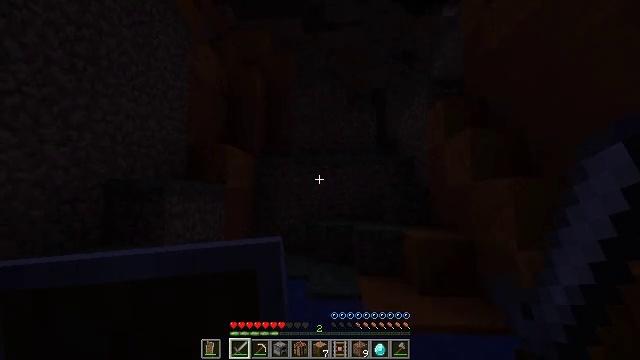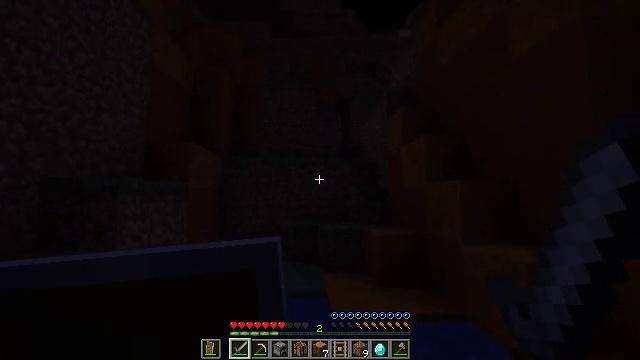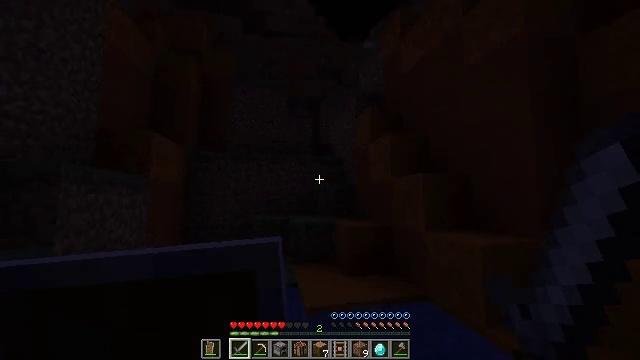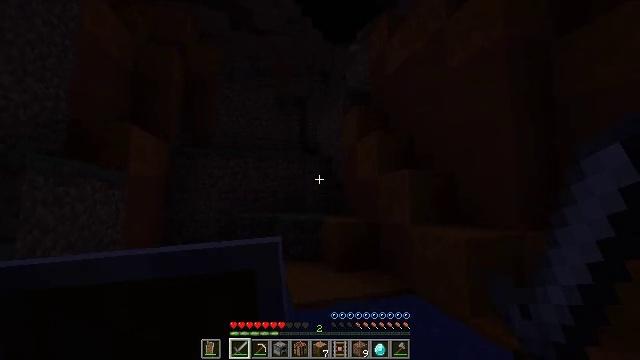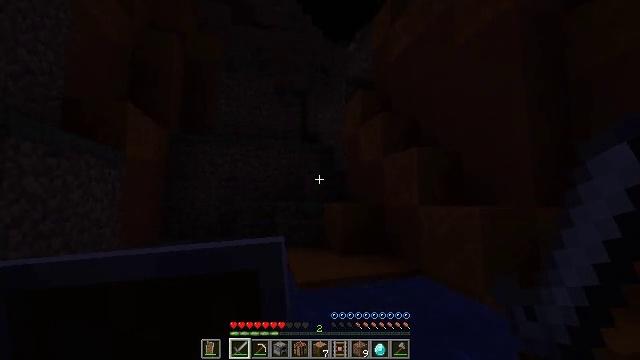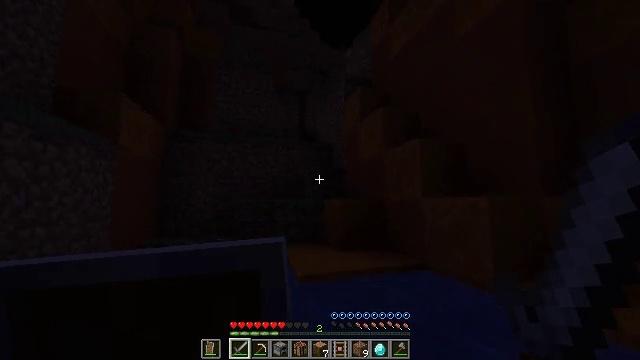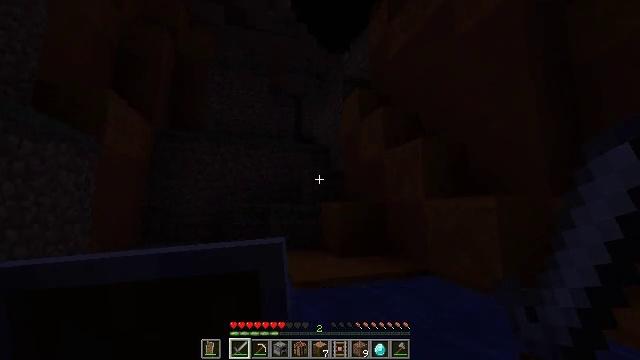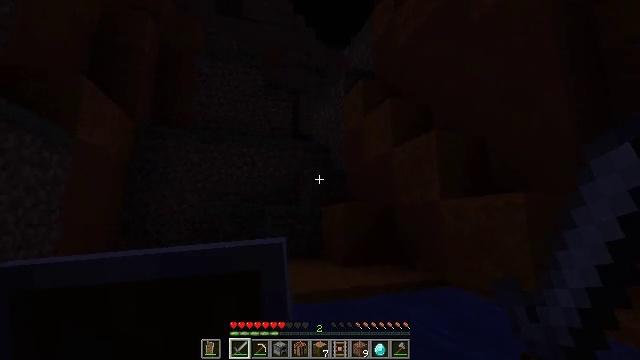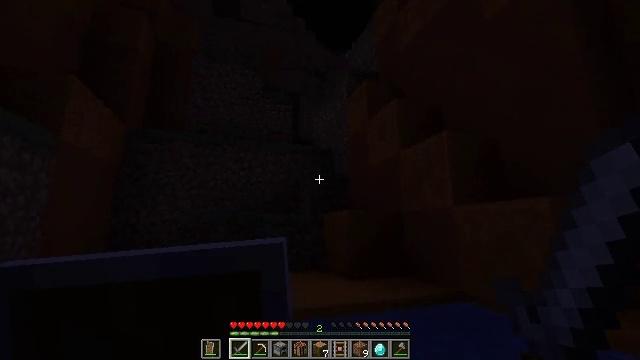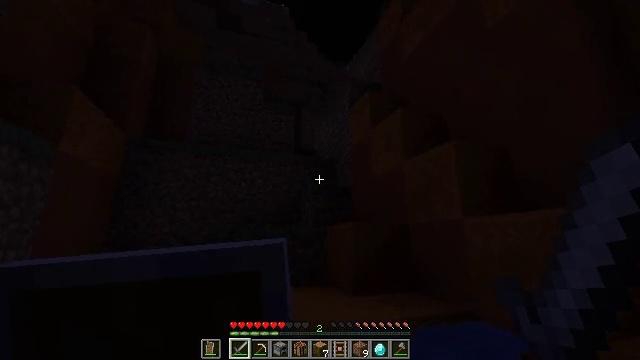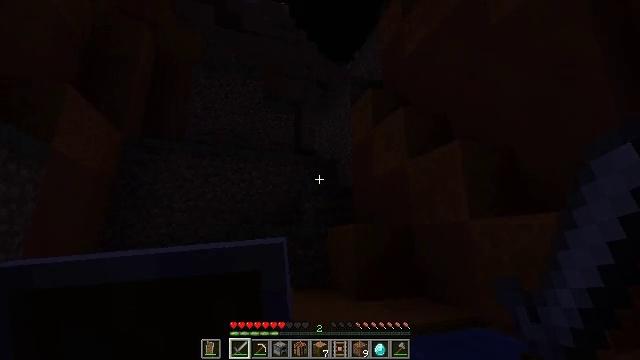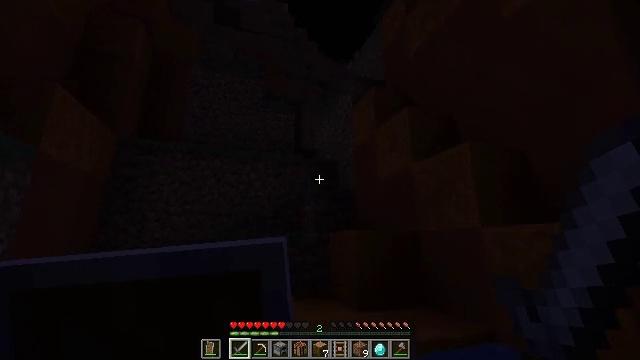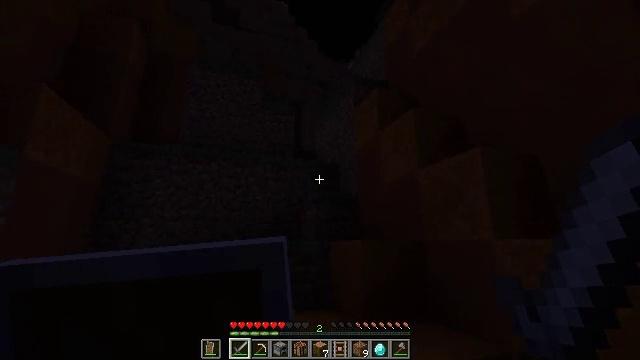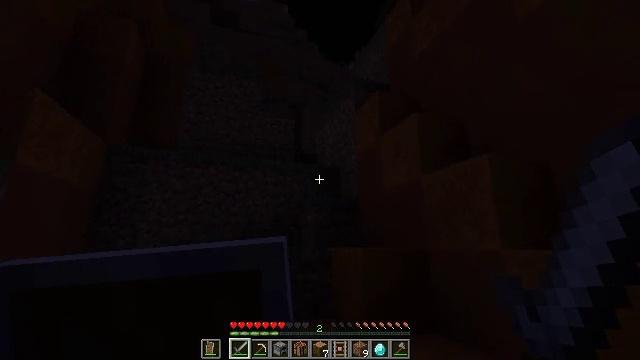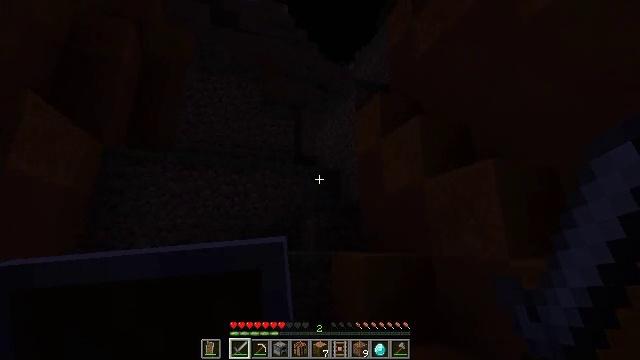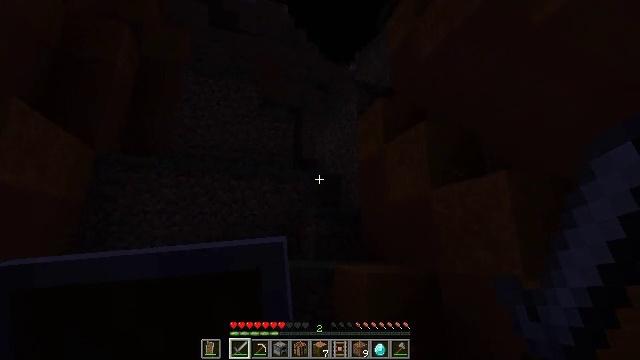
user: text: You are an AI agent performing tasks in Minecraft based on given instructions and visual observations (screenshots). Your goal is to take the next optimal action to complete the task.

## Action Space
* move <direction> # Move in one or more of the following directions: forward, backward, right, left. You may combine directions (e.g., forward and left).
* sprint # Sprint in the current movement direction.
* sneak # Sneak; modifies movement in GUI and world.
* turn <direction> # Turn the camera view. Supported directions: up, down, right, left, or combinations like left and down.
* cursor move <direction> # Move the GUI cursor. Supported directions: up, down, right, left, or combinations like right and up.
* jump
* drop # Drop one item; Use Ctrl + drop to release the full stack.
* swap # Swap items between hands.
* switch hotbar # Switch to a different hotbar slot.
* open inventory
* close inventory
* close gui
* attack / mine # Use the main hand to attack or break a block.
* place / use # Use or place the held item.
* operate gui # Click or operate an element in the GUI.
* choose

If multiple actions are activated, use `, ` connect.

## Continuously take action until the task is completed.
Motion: motion action
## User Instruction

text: Break the brown terracotta for materials.
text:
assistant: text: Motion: move forward, sprint, turn right, jump
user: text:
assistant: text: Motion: move forward, sprint, turn right, jump
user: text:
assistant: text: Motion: move forward, sprint, turn right, jump
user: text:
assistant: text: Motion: move forward, sprint, jump
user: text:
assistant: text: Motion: move forward, sprint, turn up, jump
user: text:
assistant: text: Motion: move forward, sprint, turn right and up, jump
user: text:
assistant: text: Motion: move forward, sprint, turn up, jump
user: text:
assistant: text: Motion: move forward, sprint, turn up, jump
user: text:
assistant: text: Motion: move forward, sprint, turn up, jump
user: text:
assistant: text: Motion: move forward, sprint, jump
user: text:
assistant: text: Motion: move forward, sprint, jump
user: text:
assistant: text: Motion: move forward, sprint, jump
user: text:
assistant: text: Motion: move forward, sprint, jump
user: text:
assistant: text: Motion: move forward, sprint, jump
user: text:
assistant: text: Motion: move forward, sprint, jump
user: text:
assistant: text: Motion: move forward, sprint, jump
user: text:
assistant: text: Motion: move forward, sprint, jump
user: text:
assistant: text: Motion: move forward, sprint, jump
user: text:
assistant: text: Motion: move forward, sprint, jump
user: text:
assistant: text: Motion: move forward, sprint, turn up, jump
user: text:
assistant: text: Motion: move forward, sprint, jump
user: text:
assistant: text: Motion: move forward, sprint, jump
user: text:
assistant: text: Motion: move forward, sprint, jump
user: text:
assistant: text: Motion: move forward, sprint, jump
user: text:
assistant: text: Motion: move forward, sprint, turn up, jump
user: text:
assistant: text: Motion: move forward, sprint, turn up, jump
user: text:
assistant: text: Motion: move forward, sprint, jump
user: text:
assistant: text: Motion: move forward, sprint, jump
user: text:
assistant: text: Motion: move forward, sprint, jump
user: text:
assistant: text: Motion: move forward, sprint, jump